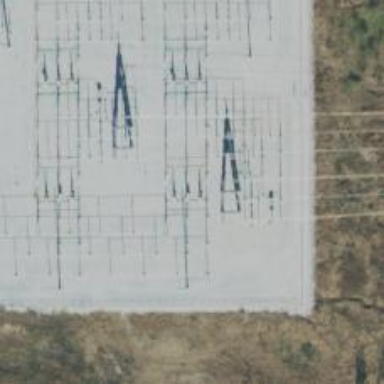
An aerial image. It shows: Switch for power supply.